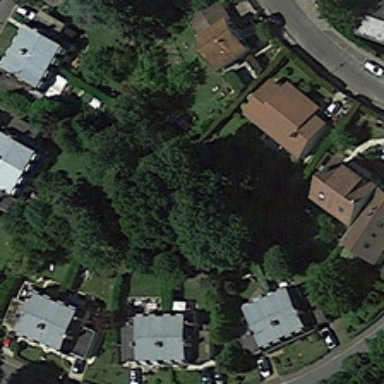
Both sides of the road are residential areas .